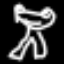
Label: frog